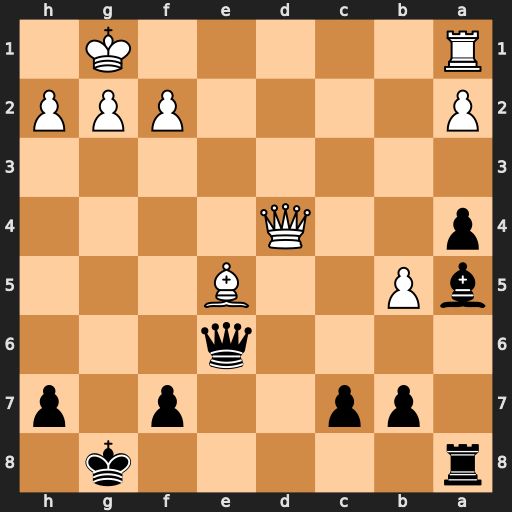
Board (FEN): r5k1/1pp2p1p/4q3/bP2B3/p2Q4/8/P4PPP/R5K1
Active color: b
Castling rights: -
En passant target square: -
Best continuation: Re8 Qxa4 Qxe5